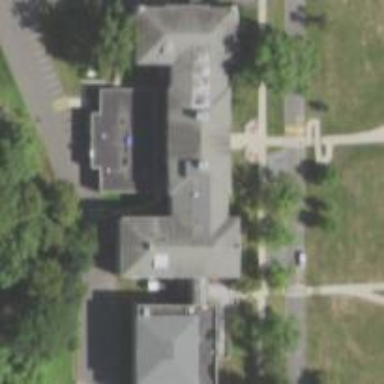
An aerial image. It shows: College building.